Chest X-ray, AP view. Patient: 75 years old, sex F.
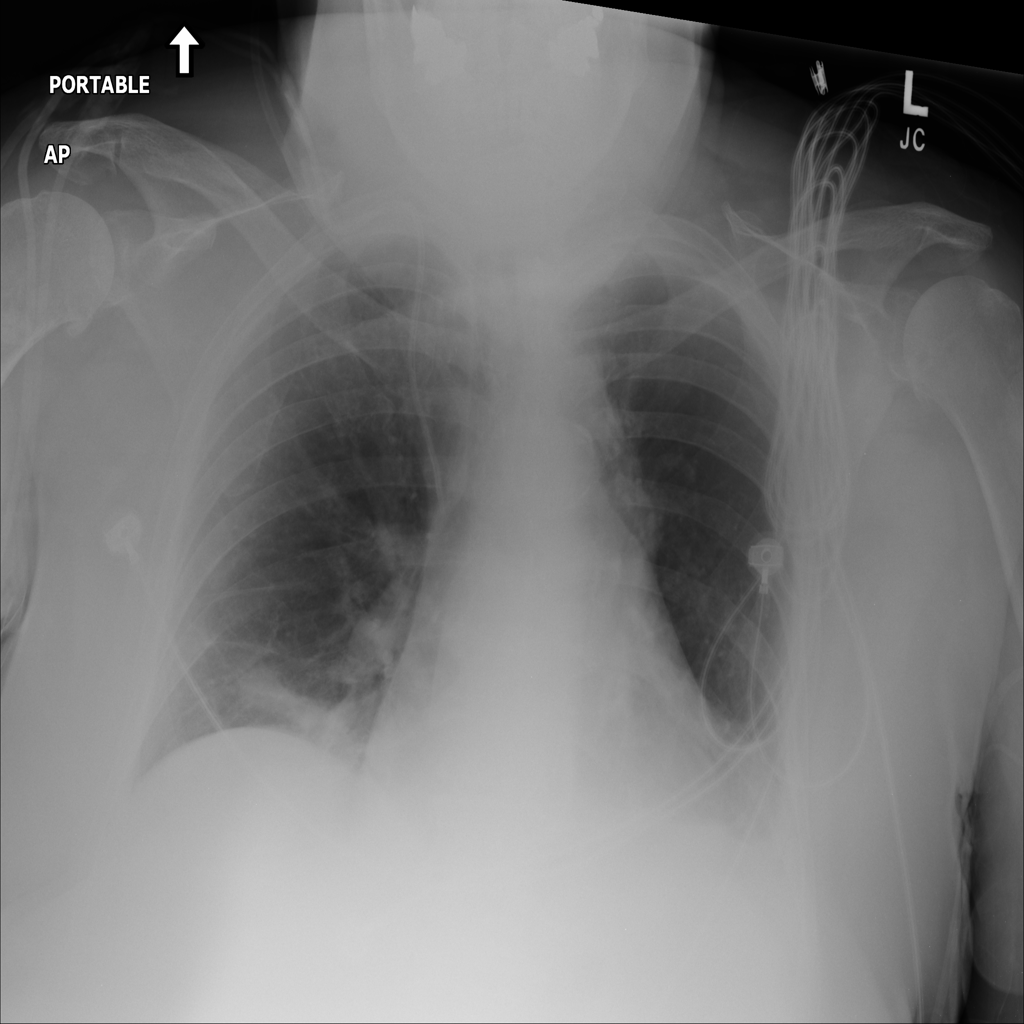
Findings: Atelectasis, Consolidation, Effusion